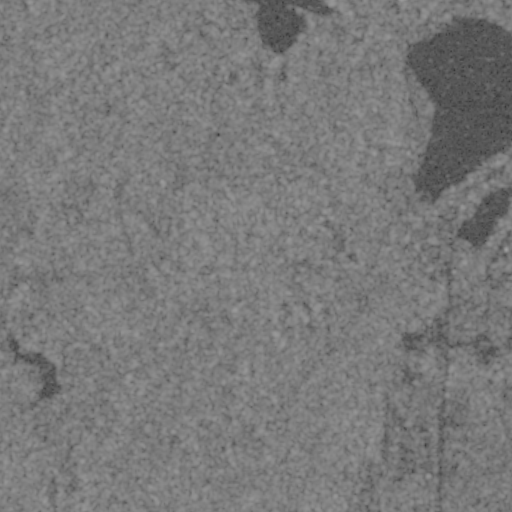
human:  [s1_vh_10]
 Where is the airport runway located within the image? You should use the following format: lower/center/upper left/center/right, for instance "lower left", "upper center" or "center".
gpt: The airport runway is located in the lower right of the image.
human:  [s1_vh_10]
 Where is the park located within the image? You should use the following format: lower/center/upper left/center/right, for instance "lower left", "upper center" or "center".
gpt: The park is located in the upper center of the image.
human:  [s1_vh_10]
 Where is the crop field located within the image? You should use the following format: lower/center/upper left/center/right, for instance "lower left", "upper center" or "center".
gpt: There is no crop field in the image.

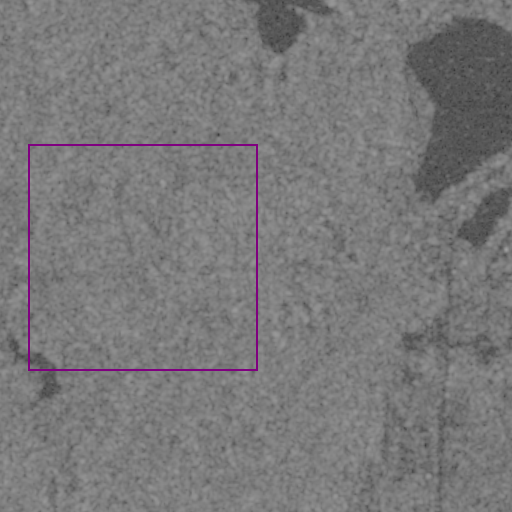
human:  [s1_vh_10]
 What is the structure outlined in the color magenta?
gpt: There is no magenta outline.
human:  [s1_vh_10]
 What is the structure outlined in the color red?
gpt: There is no structure outlined in red.